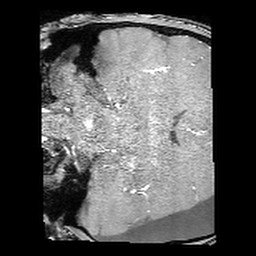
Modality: angio
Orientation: coronal
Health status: ill
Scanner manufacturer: philips
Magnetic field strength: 3 T
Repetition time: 0.018 s
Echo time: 0.003454 s